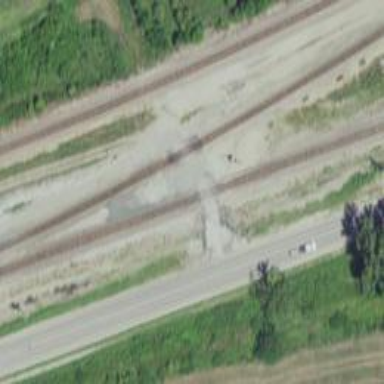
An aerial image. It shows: Junction on the railway.